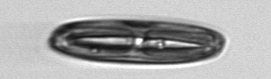
Label: Ephemera